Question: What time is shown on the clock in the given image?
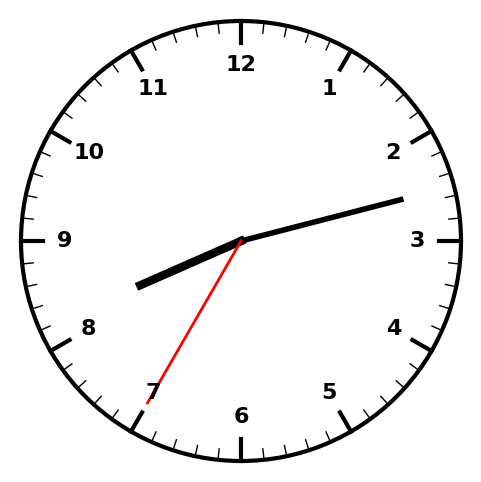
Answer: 08:12:35